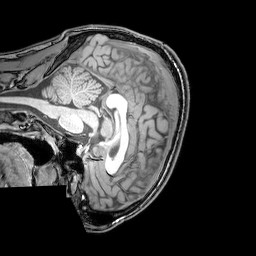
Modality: T1w
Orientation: sagittal
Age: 21
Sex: male
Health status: healthy
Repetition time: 0.081 s
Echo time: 0.037 s